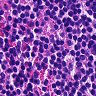
Metastatic tissue present: no